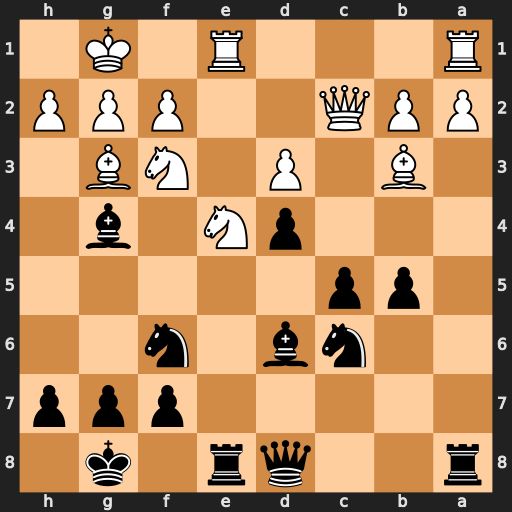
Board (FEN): r2qr1k1/5ppp/2nb1n2/1pp5/3pN1b1/1B1P1NB1/PPQ2PPP/R3R1K1
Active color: b
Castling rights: -
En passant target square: -
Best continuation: Nxe4 Rxe4 Rxe4